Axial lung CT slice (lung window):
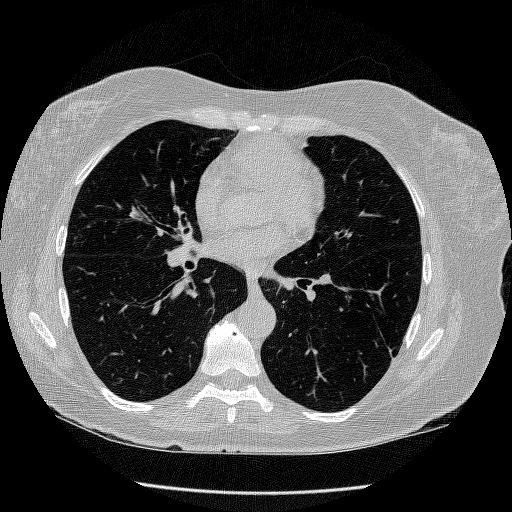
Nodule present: no